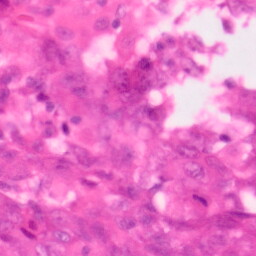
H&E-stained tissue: Colon